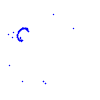
Particle: kaon